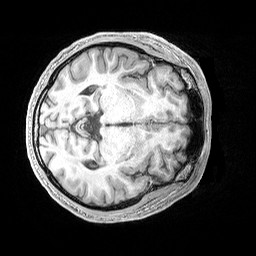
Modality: T1w
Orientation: axial
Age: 23
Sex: male
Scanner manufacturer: siemens
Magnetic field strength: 3 T
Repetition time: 2.53 s
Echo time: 0.00326 s